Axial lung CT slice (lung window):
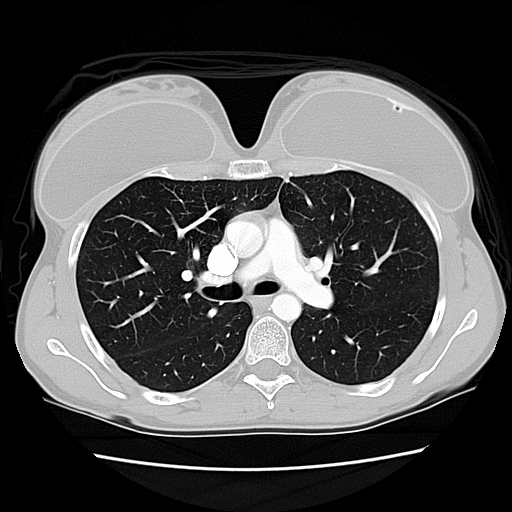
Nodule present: no